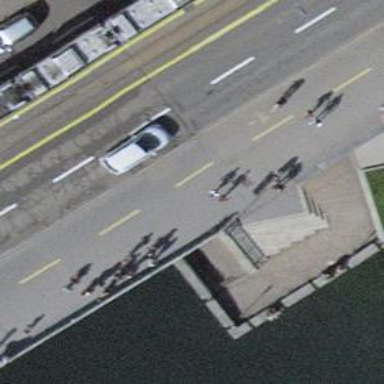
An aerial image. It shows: Sidewalk with asphalt surface on bridge. The sidewalk also serves as cycleway.